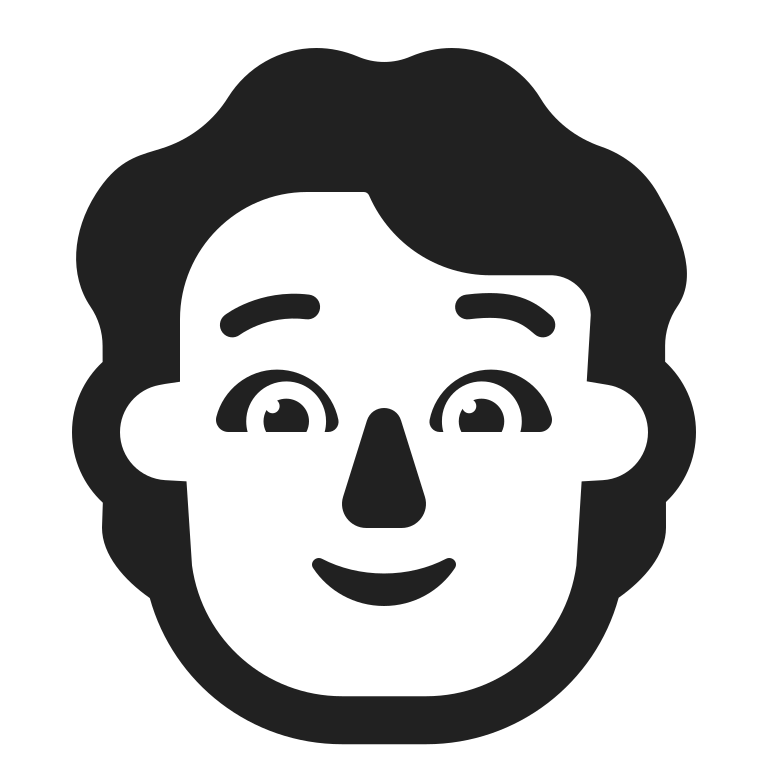
person high contrast default